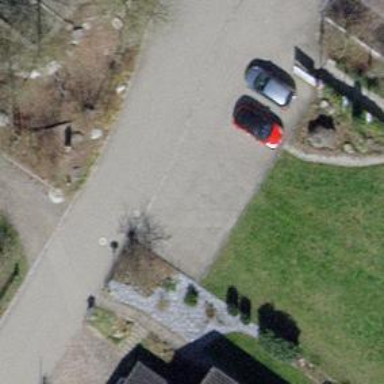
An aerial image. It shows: Parking area.